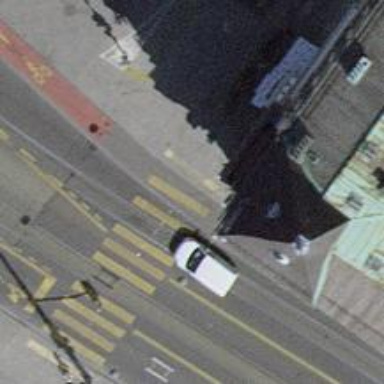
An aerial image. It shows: Crossing with zebra traffic signals.